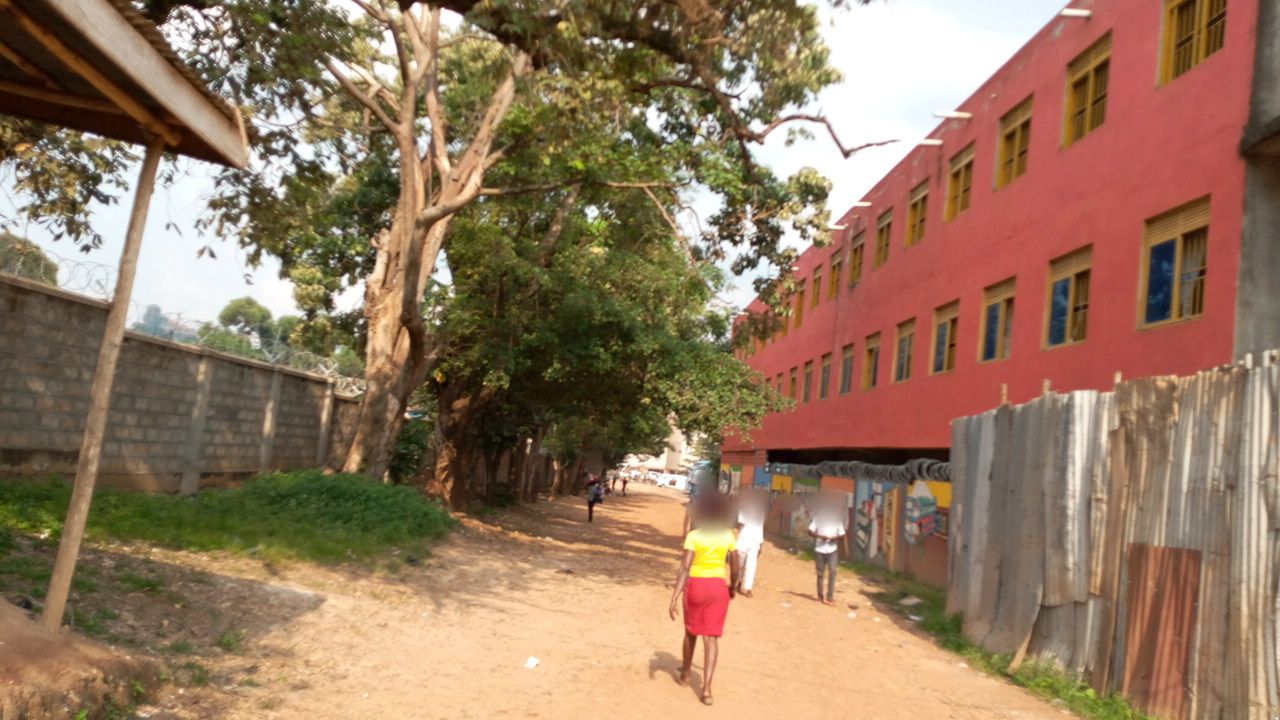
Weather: clear
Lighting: day
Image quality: good
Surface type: walking surface
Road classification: path, residential
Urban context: urban centre
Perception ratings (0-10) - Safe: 3.53, Lively: 3.3, Beautiful: 5.9, Boring: 3.77, Depressing: 2.5, Wealthy: 4.06